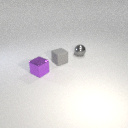
small gray metal sphere behind small gray rubber cube